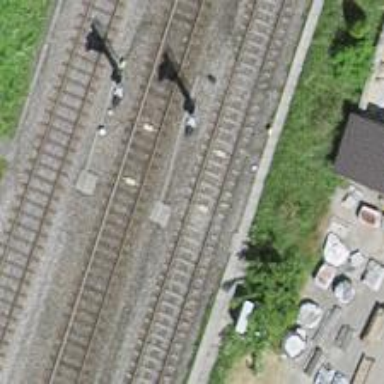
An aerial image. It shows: Railway signal.